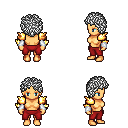
a pixel art fantasy rpg character, female body template, human, tanned skin, gold arm armor, red pants, white curly afro hairstyle, white cloth bracers, four views (front, back, left, right), 2x2 character sprite sheet, small pixel art, hard edges, no anti-aliasing